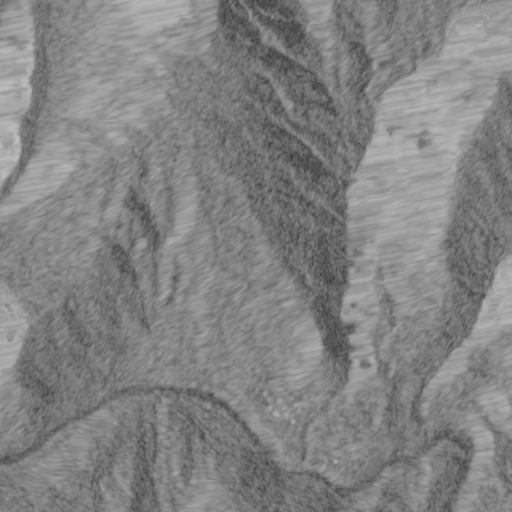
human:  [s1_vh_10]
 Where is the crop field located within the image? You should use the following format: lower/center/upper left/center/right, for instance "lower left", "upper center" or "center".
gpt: The crop field is located in the lower right of the image.
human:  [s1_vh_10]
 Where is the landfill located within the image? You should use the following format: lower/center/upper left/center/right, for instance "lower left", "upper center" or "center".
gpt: The landfill is located in the lower center of the image.
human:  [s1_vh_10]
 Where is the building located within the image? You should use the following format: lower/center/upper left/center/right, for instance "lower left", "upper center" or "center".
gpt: There is no building in the image.

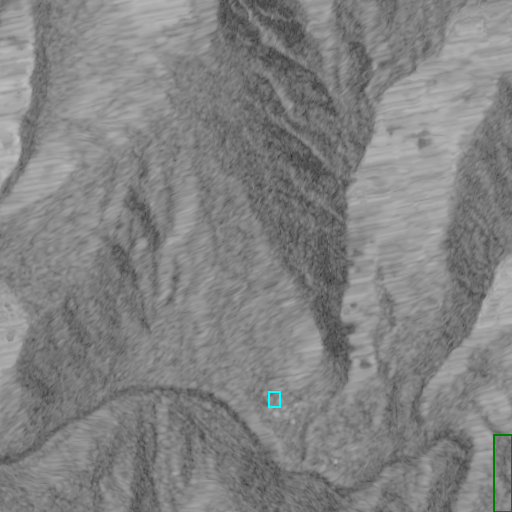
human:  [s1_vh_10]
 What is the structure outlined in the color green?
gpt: The structure outlined in green is a crop field.
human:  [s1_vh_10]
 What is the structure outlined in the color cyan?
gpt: The structure outlined in cyan is a landfill.
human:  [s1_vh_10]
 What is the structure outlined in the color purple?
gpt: There is no purple outline.